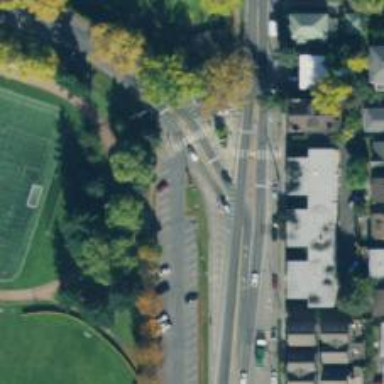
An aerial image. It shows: Footway that serves as traffic island.